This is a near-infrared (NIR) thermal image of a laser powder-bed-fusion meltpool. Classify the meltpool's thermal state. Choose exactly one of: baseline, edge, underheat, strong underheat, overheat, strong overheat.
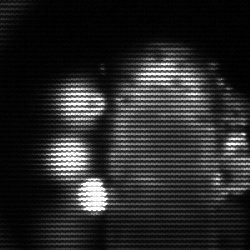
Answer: strong underheat